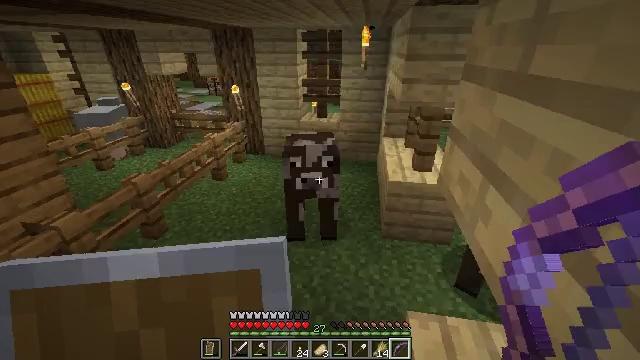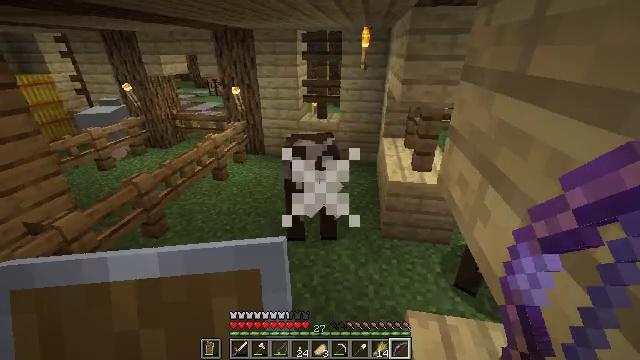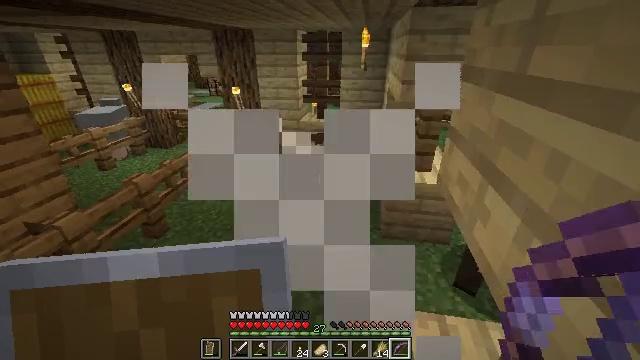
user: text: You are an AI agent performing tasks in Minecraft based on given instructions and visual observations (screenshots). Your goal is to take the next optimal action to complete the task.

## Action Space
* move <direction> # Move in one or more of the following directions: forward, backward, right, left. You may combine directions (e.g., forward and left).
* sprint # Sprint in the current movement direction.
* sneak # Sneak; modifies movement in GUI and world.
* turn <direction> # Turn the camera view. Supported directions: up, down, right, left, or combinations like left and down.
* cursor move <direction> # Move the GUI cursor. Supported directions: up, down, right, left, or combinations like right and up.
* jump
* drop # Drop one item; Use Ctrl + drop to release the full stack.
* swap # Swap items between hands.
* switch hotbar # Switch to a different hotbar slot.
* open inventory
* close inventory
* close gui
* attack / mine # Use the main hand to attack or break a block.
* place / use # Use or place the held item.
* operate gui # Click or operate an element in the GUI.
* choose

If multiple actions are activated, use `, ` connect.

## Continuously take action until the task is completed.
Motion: motion action
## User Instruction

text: Kill mobs.
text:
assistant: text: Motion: no_op
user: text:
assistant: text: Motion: no_op
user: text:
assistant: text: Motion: no_op